Field crop: tomato
Growth stage: 2
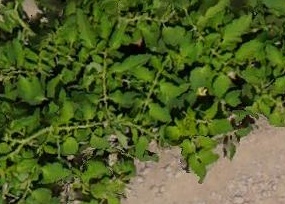
Species: tomato